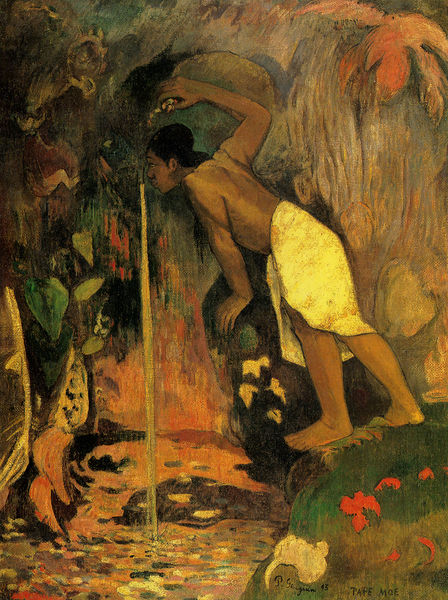
Titel: Pape moe (Source mystérieuse)
Künstler: Paul Gauguin
Standort: Schweiz
Institution: Privatsammlung
Schlagwörter: blätter, dunkel, felsen, gemälde, hand, lendenschurz, mann, nackt, vogel, wasser, weiß, bäume, fluss, gelb, grün, impressionismus, mädchen, teich, ufer, blume, blumen, braun, bunt, frau, haar, licht, orange, rücken, schwarz, stützen, blüten, gras, rot, tiere, tuch, wiese, expressionismus, malerei, symbolismus, jung, trinken, arm, steine, hände, signatur, bach, ferne, natur, gebüsch, gewässer, haare, stoff, blatt, pflanzen, wasserfall, krug, farbig, naturalismus, rote blume, moderne, farben, fels, farbe, formen, primitivismus, füsse, romantik, wild, palme, halbnackt, junge, exotik, exotisch, gauguin, barfuss, neger, südsee, unterschrift, expressionistisch, titel, strahl, schwarzer, gaugin, hüfte, reise, blattwerk, urwald, grad, palmen, anlehnen, blauer reiter, lenden, karibik, quelle, thaiti, paul gauguin, dschungel, indianer, tahiti, regenwald, wasserquelle, liane, hüfttuch, fremde, palmenblatt, gewässr, farbiger, eingeborene, eingeborener, native, tahitianer, tschungel, wegbereiter, taiti, lendenschur, trinkt, exotische pflanzen, schwrzer